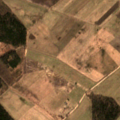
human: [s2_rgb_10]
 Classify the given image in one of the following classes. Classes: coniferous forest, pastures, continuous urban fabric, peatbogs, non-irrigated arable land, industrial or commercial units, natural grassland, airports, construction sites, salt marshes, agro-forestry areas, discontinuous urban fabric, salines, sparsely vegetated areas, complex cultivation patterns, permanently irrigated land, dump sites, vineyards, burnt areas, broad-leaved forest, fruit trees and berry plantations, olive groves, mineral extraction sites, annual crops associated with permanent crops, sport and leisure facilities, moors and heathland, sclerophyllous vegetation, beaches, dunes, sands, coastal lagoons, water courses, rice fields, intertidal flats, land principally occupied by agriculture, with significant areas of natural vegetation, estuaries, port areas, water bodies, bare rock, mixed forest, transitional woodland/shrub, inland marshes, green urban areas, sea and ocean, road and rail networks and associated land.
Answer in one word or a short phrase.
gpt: non-irrigated arable land, coniferous forest, mixed forest, transitional woodland/shrub